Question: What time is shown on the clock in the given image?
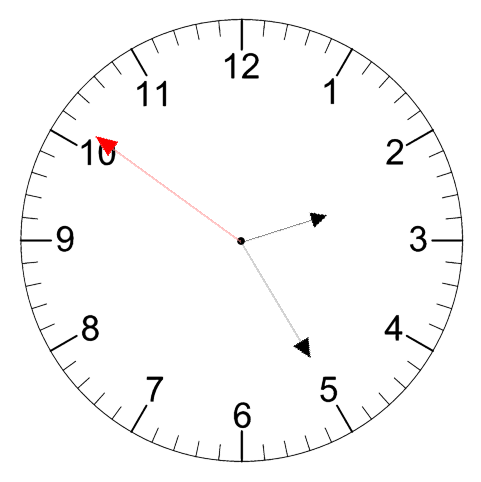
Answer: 02:24:51